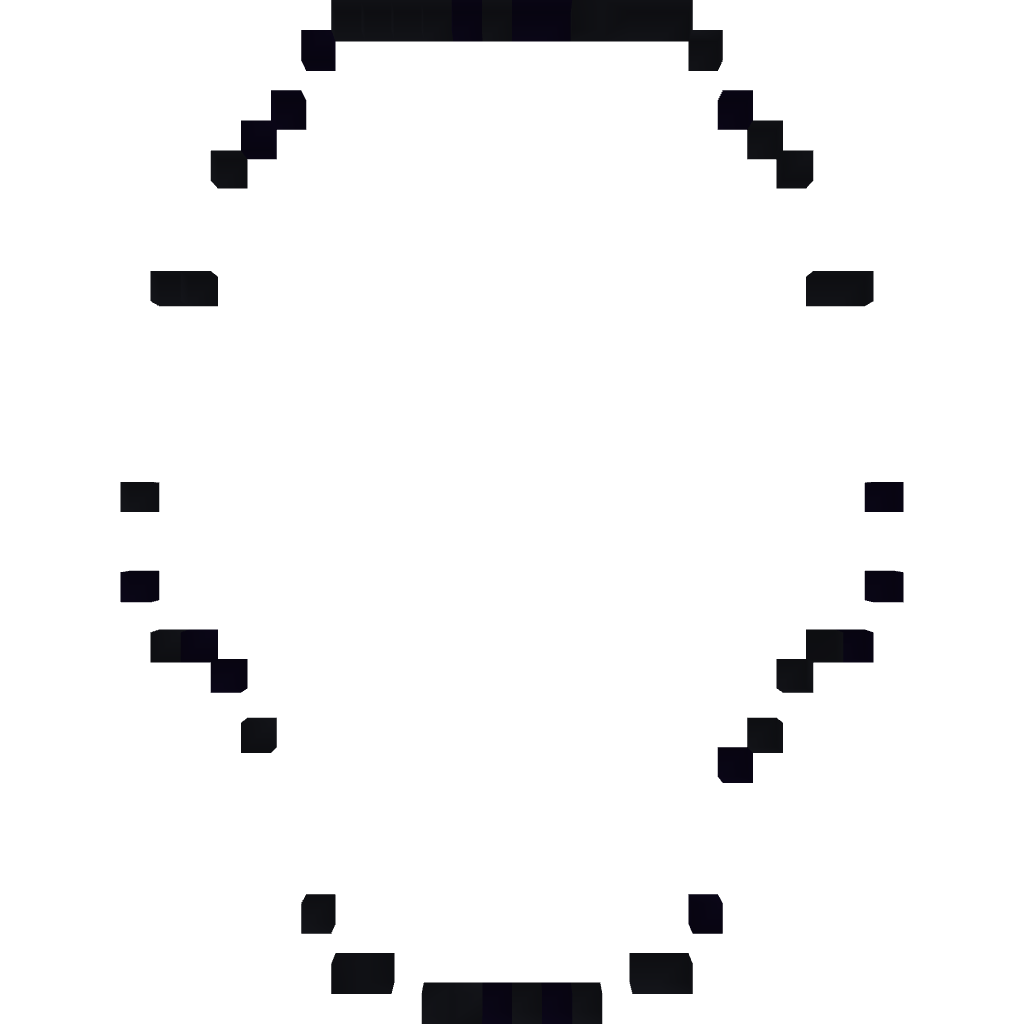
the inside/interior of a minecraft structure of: Skull pixel art